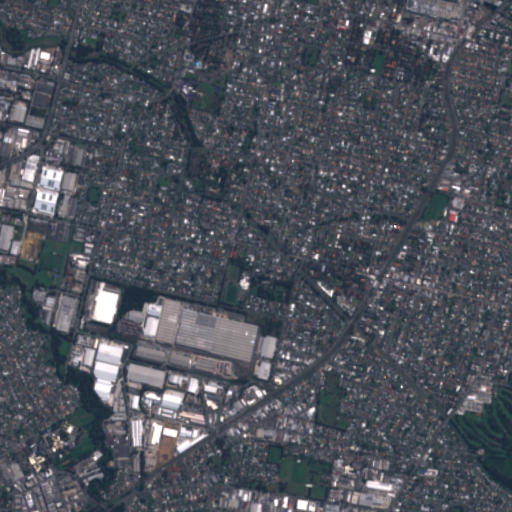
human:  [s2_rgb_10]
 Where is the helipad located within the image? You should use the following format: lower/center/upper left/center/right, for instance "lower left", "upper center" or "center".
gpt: The helipad is located in the center of the image.
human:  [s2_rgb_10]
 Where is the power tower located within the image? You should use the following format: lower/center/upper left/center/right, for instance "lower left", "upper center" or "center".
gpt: The power tower is located in the center left of the image.
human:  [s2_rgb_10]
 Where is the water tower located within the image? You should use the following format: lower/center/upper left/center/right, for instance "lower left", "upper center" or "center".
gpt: The water tower is located in the lower right of the image.
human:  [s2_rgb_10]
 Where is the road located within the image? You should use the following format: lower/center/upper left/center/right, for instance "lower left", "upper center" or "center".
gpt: There is no road in the image.